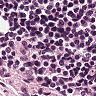
Metastatic tissue present: no